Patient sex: M
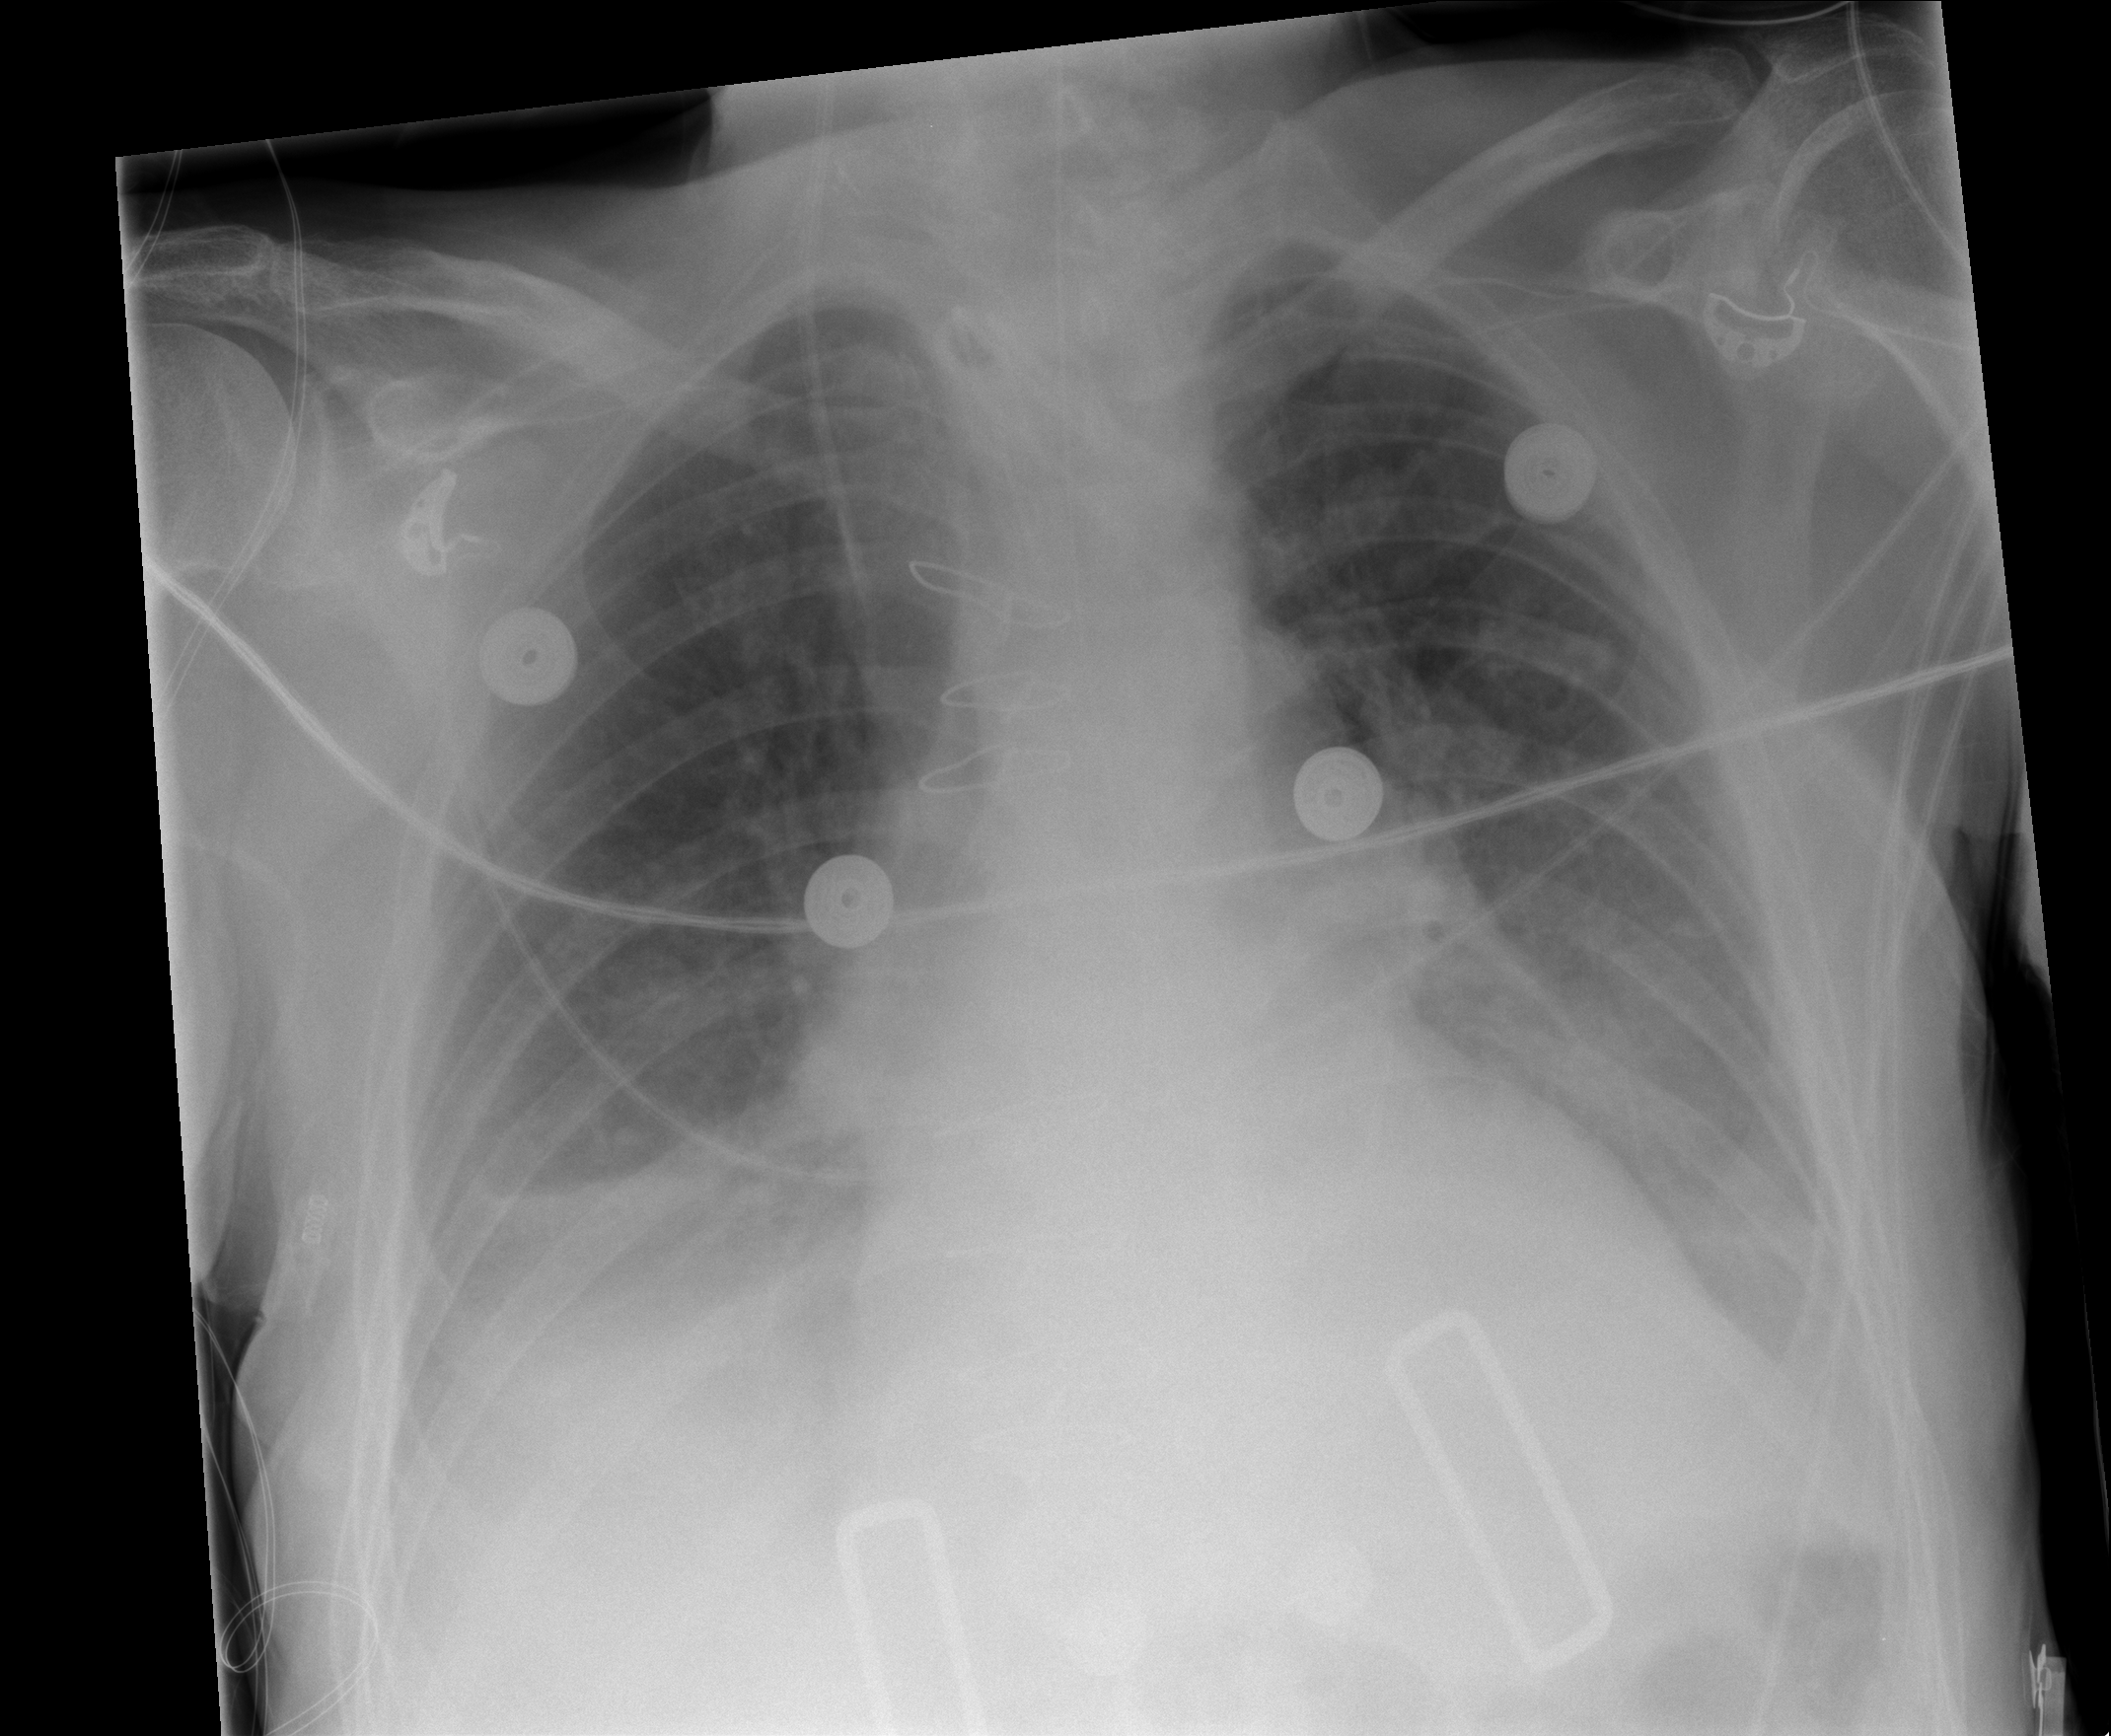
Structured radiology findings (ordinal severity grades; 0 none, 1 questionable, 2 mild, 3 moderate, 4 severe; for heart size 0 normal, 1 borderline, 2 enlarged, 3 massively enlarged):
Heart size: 2
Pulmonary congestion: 2
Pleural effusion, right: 3
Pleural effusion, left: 2
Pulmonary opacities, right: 2
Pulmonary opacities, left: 2
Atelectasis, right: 2
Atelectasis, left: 2